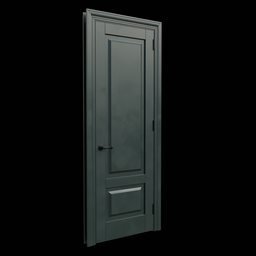
Label: architecture